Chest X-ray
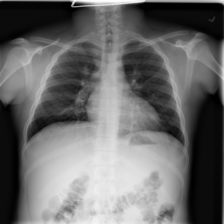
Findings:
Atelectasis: negative
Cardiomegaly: negative
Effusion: negative
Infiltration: negative
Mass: negative
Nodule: negative
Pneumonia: negative
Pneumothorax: negative
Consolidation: negative
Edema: negative
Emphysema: negative
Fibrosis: negative
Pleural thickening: negative
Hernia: negative